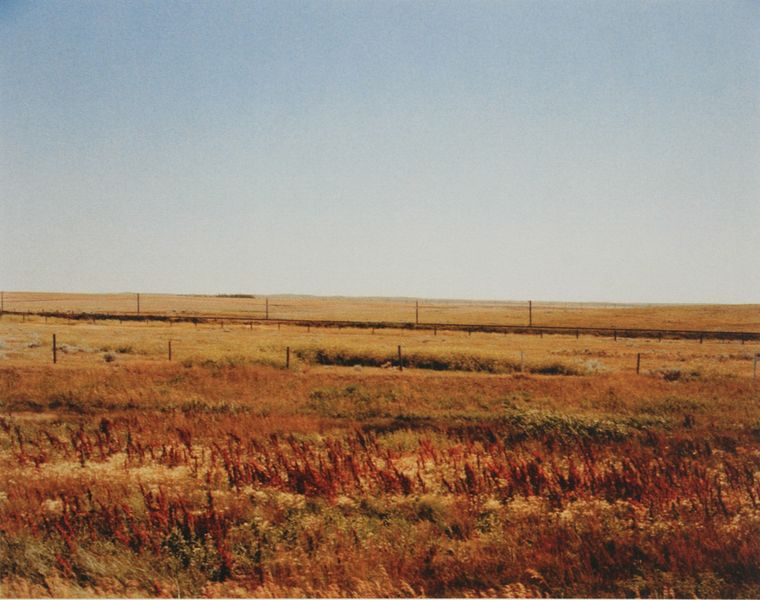
Titel: View from Highway 1, Gull Lake, Saskatchewan
Künstler: Stephen Shore
Standort: Hannover
Institution: Niedersächsische Sparkassenstiftung
Schlagwörter: blau, himmel, weiß, grün, landschaft, braun, rot, zaun, ebene, feld, horizont, pfähle, weite, land, sommer, dorf, eben, hof, fotografie, pfahl, ähren, wieder, new realism